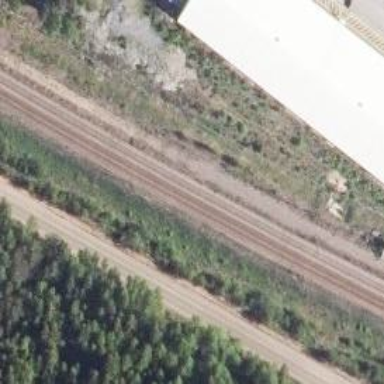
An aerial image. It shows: Railway signal supported by catenary mast.